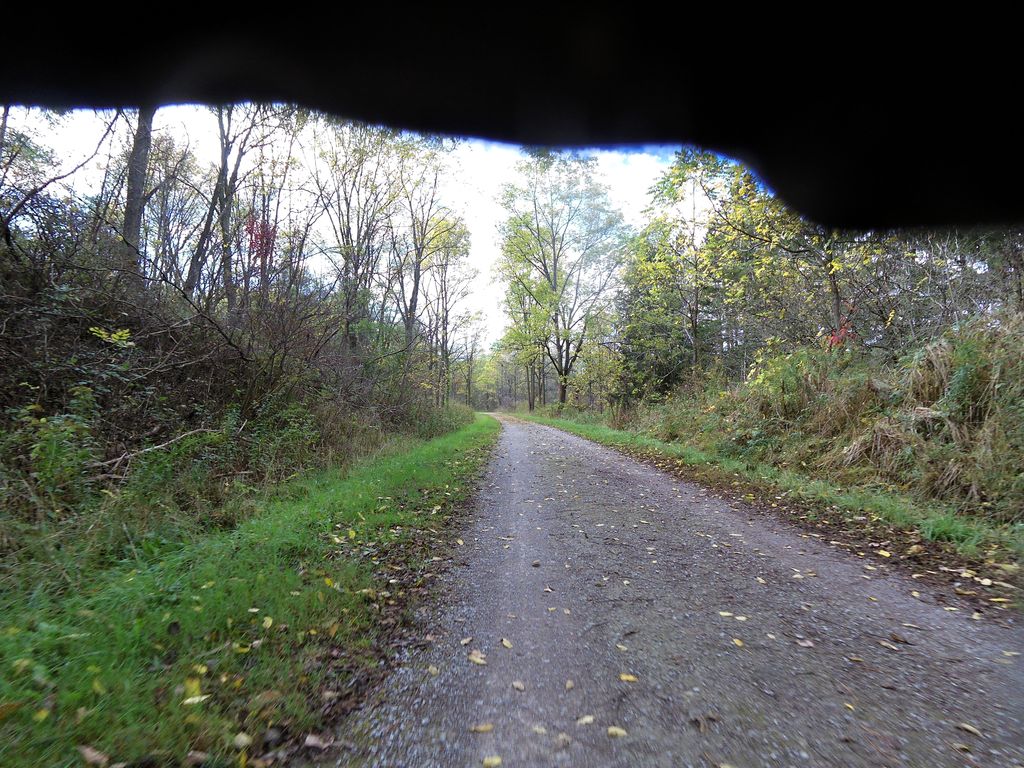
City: hamilton